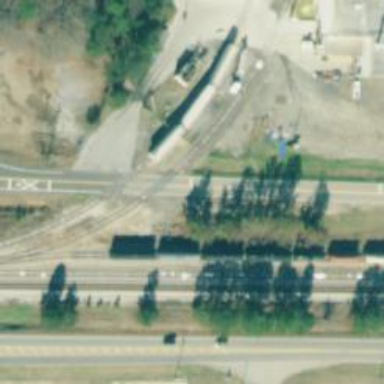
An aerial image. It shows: Level crossing along the railway.